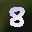
Label: 8